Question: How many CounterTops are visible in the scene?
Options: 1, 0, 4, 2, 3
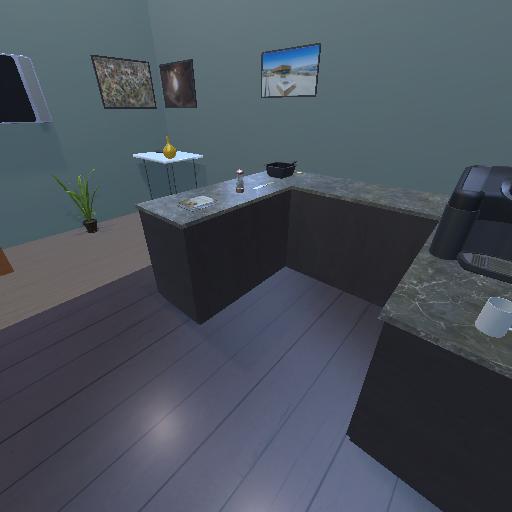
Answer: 1